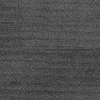
Atmospheric dust classification: dusty